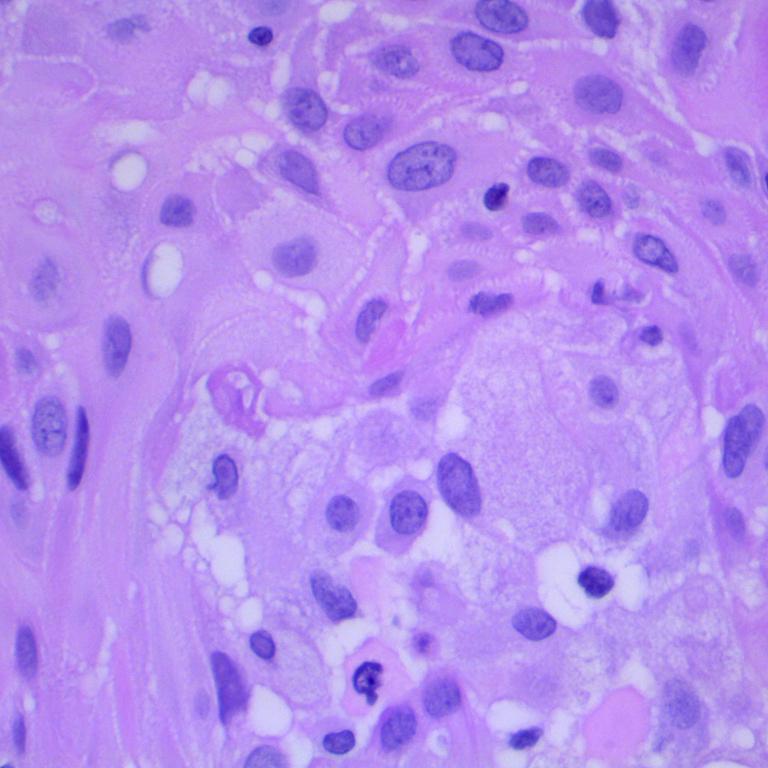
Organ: lung
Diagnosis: squamous carcinomas